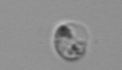
Label: Amoeba